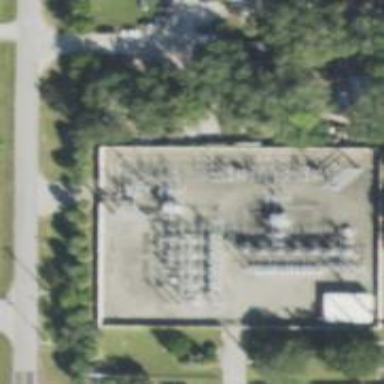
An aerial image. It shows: Switch used for power control.